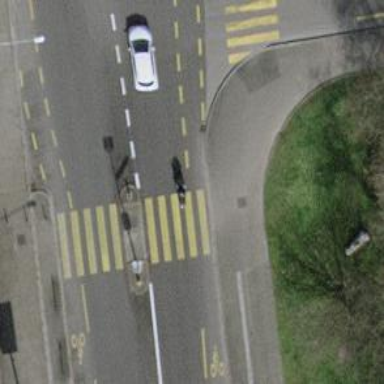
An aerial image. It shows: Secondary road with dedicated cycle lane.